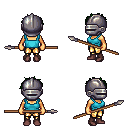
a pixel art fantasy rpg character, female body template, human, tanned skin, teal pirate shirt, gold greaves, green bedhead hairstyle, metal helm, maroon shoes, spear, four views (front, back, left, right), 2x2 character sprite sheet, small pixel art, hard edges, no anti-aliasing